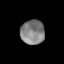
Tissue: lung
Cell type: Epithelial cells
Senescence score: 0.2165
Nuclear area (px): 571
Mean DAPI intensity: 128.984